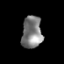
Tissue: prostate
Cell type: T cells
Senescence score: 0.2959
Nuclear area (px): 636
Mean DAPI intensity: 128.148